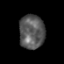
Tissue: prostate
Cell type: Myeloid cells
Senescence score: 0.6918
Nuclear area (px): 838
Mean DAPI intensity: 90.23